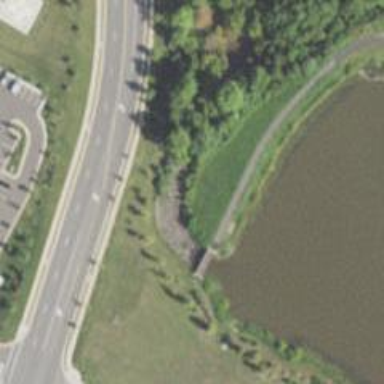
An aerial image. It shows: Footway bridge.